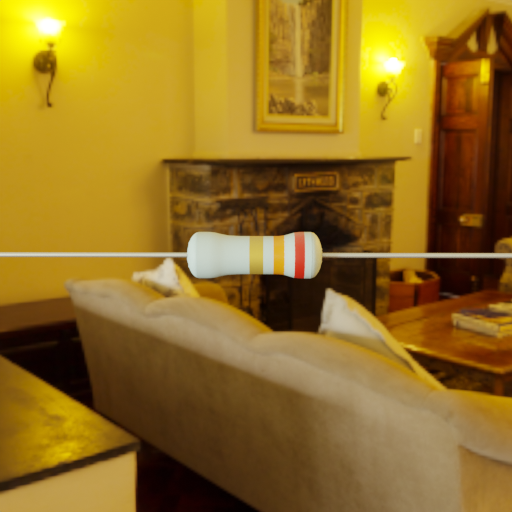
Resistor colour bands (in order): gold, orange, red